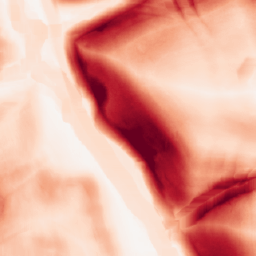
Category: morphological
Decomposition family: morphological_square
Decomposition parameters: operation: gradient
size: 15
Upsampling method: nearest
Upsampling parameters: scale: 2
Upsampling scale: 2